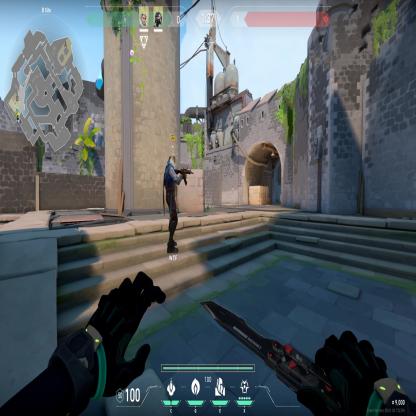
Label: teammate